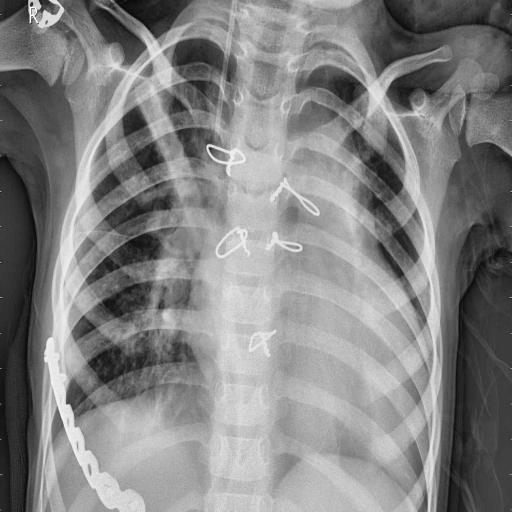
Finding: PNEUMONIA